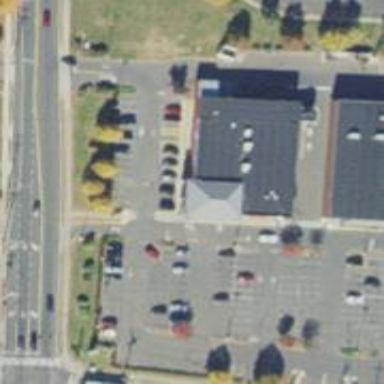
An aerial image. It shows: Pharmacy providing healthcare services.